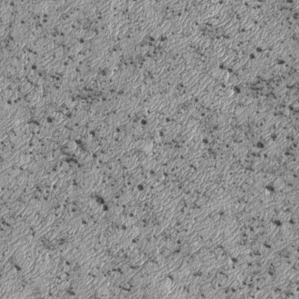
Label: frost